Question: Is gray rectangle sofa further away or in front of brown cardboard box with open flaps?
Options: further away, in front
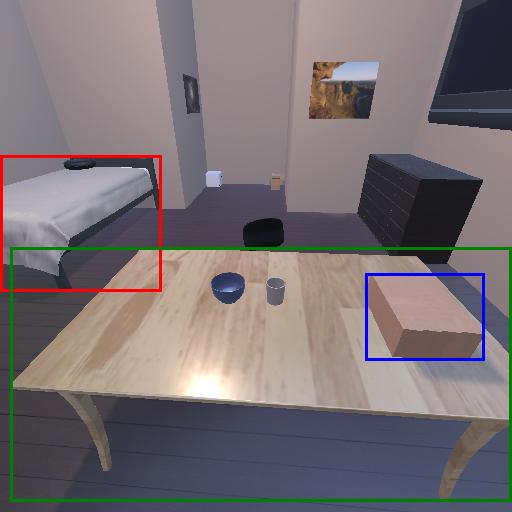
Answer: further away